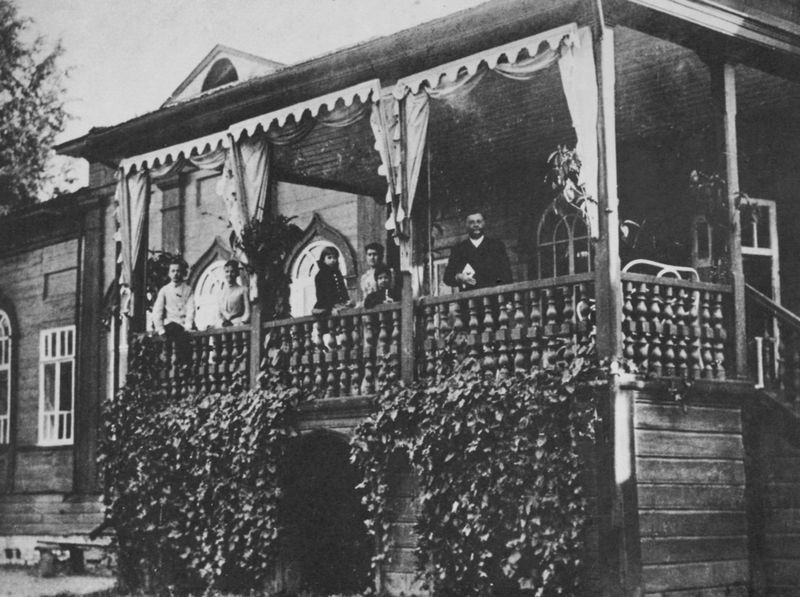
Titel: Die Veranda eines typischen Landhauses aus dem 19. Jahrhundert
Künstler: Russischer Photograph
Schlagwörter: baum, himmel, mann, schatten, weiß, dreieck, frauen, menschen, mädchen, fenster, frau, grau, holz, licht, männer, schwarz, terasse, tür, dach, gebäude, haus, meschen, vorhang, stoff, familie, kind, pflanze, pflanzen, kinder, vorbau, balkon, man, jungen, russland, giebel, bank, treppe, wein, vorhänge, aufgang, geländer, bretter, junge, tor, foto, fotografie, photographie, loggia, veranda, balustrade, dachfenster, villa, efeu, landhaus, ballustrade, holzhaus, ind, männr, markise, bogenfenster, dachgiebel, giebelfenster, ebäude, holzverschalung, gartenbank, kielbogen, daja, dadscha, gardienen